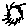
Label: sun